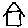
Label: house